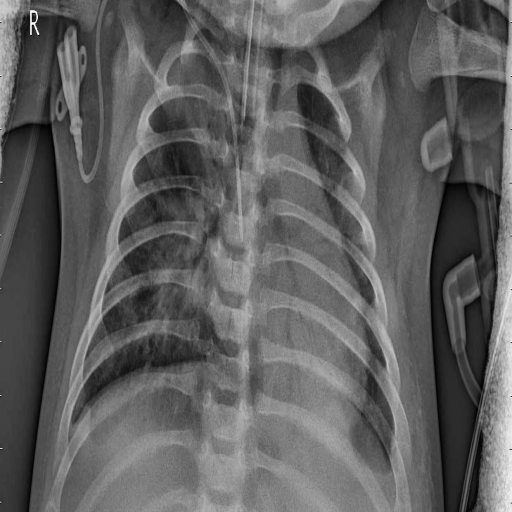
Finding: PNEUMONIA